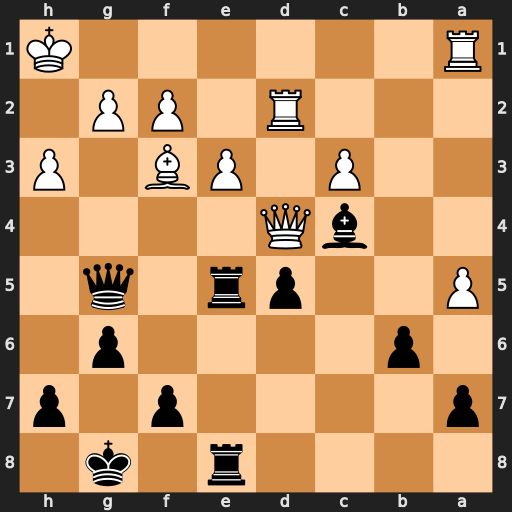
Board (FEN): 4r1k1/p4p1p/1p4p1/P2pr1q1/2bQ4/2P1PB1P/3R1PP1/R6K
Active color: b
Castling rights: -
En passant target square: -
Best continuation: Re4 Bxe4 Rxe4 axb6 Rxd4 Rxd4 axb6